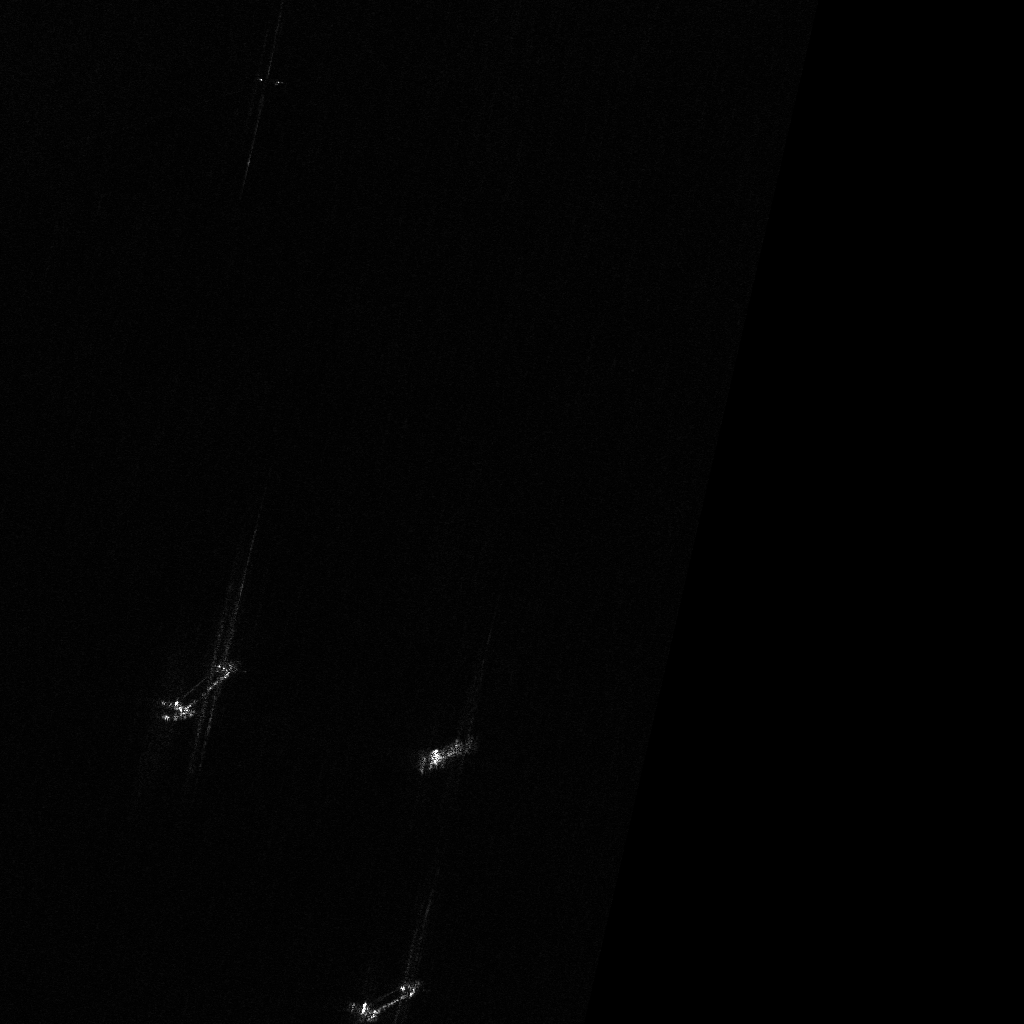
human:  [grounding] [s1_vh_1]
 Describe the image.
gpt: In the satellite image, there is  <ref>1 small dredger </ref> <box>[[18, 63, 20, 70, 56]]</box> located at left,  <ref>1 medium container </ref> <box>[[41, 70, 43, 77, 57]]</box> located at bottom,  <ref>1 small dredger </ref> <box>[[37, 93, 38, 100, 66]]</box> located at bottom.